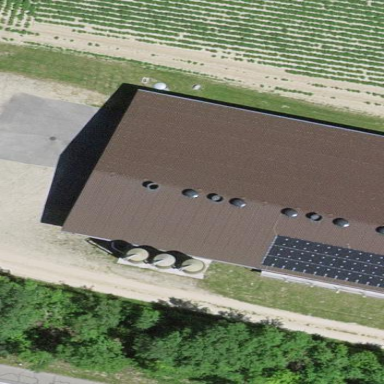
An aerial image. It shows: Farm building.